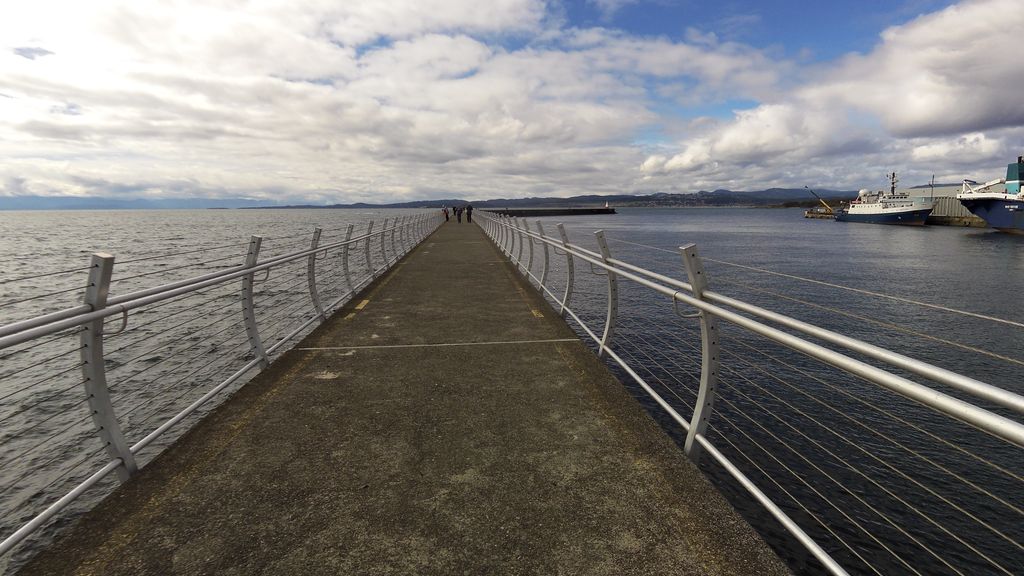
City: victoria